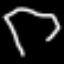
Label: diamond